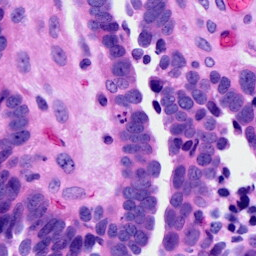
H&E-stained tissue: Ovarian